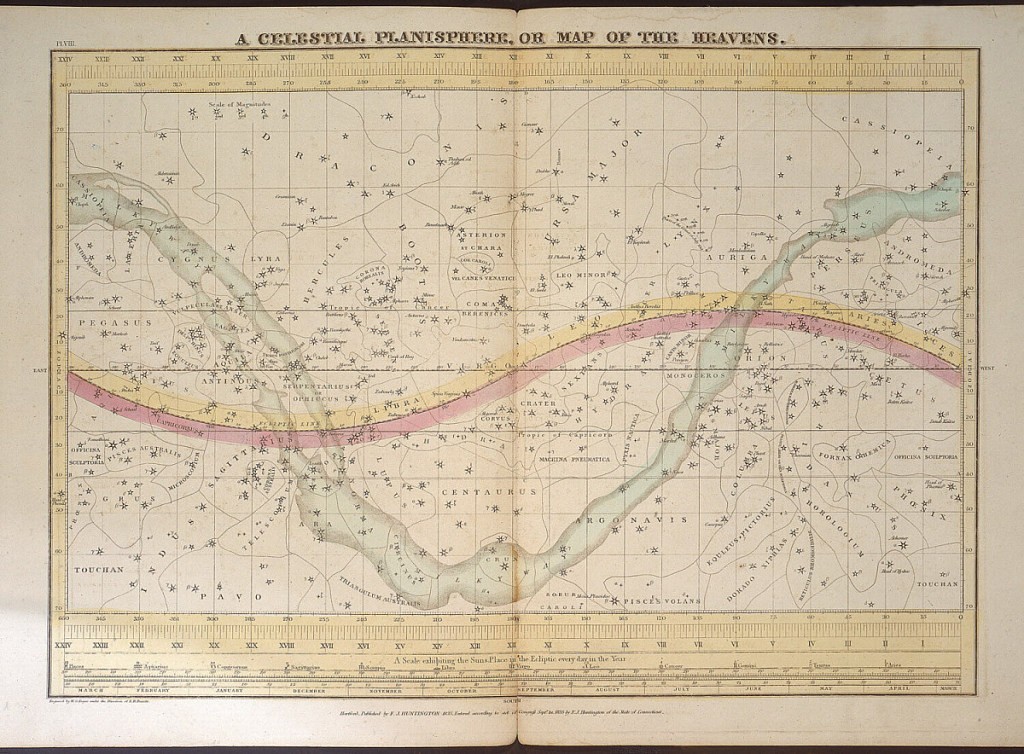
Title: Atlas of the Celestial Heavens
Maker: W. G. Evans
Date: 19th century
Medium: Engraving on paper
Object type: Book
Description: Celestial map of astrological constellation and what time throughout the year and where these constellations can be seen in the night sky.